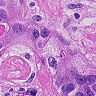
Metastatic tissue present: yes